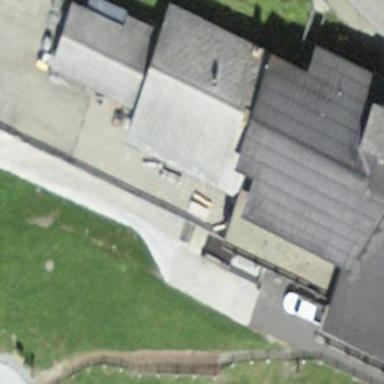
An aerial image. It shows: Building serving as mountain rescue facility.